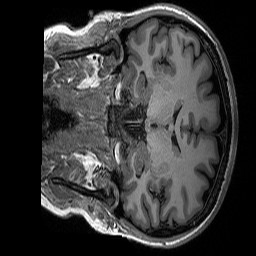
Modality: T1w
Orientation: coronal
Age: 33
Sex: female
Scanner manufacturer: siemens
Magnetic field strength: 3 T
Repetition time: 2.3 s
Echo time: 0.00298 s